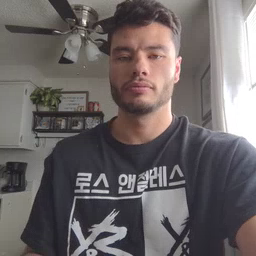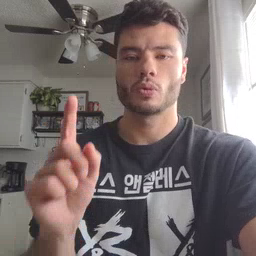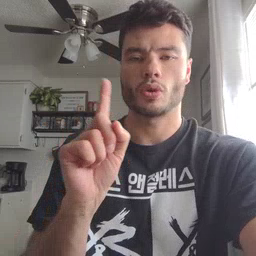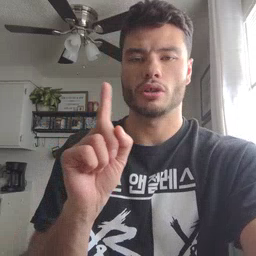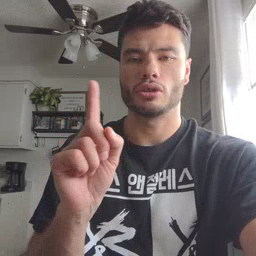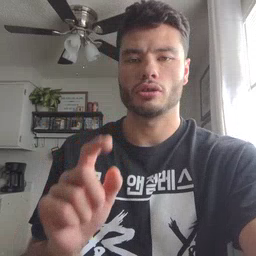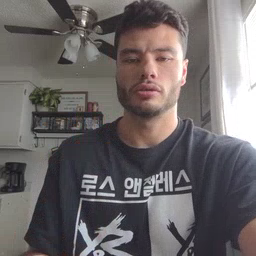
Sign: where